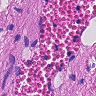
Metastatic tissue present: no